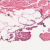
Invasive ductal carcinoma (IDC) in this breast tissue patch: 0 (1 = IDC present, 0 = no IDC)